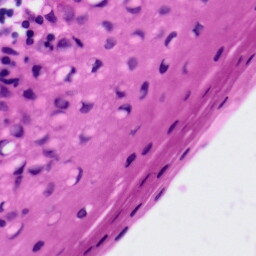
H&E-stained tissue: Tonsil